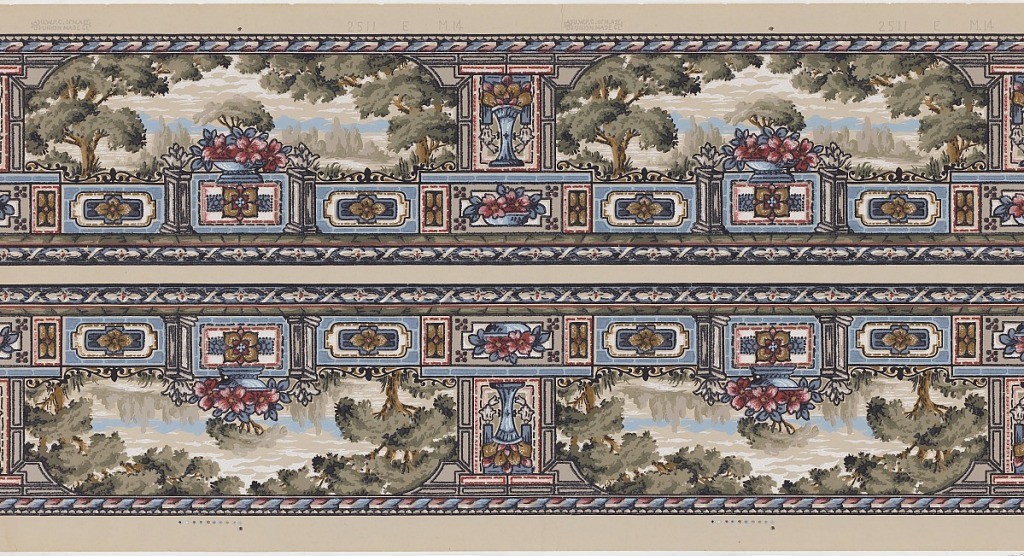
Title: Border
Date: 1900–1920
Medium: Machine-printed
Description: Landscape vista as seen from balcony. Band of dentil molding across top, and rod and crossed ribbon across bottom edge. Printed two across.